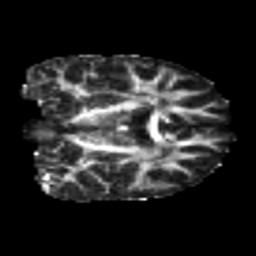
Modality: FA
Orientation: coronal
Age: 25
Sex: female
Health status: healthy
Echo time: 0.074 s